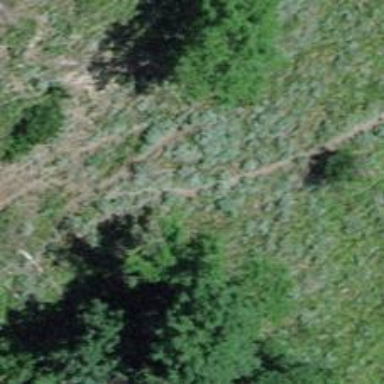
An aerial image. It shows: Path.